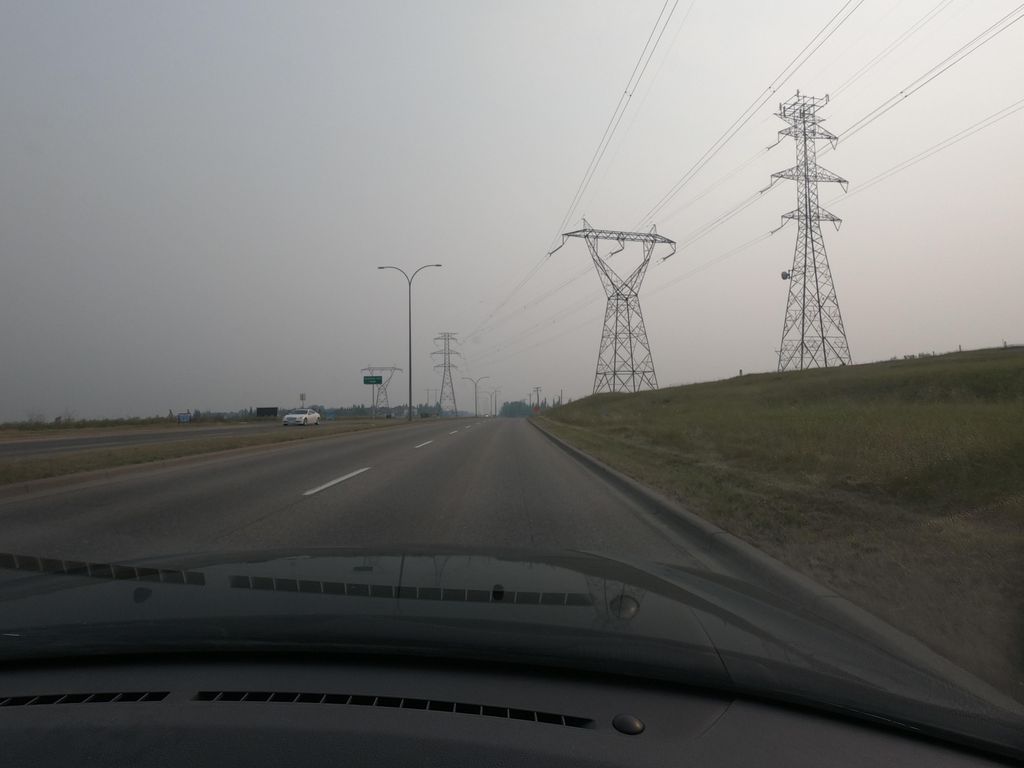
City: calgary